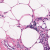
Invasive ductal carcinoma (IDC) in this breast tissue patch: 0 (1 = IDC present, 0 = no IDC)